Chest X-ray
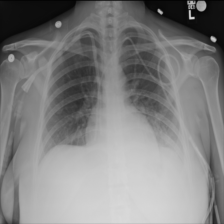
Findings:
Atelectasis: negative
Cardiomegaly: negative
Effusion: negative
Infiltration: positive
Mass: negative
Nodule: negative
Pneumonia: negative
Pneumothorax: negative
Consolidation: negative
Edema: negative
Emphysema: negative
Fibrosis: negative
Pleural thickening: negative
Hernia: negative